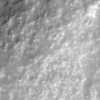
Label: not_dusty